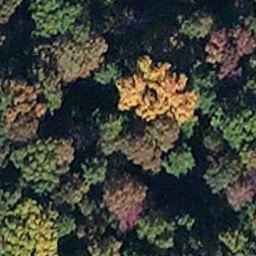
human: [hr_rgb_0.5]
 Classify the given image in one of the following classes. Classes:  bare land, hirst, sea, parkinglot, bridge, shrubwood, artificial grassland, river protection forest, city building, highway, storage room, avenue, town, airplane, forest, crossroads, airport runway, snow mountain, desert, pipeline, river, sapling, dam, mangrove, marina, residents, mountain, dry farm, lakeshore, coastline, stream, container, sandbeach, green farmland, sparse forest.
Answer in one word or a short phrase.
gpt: mangrove